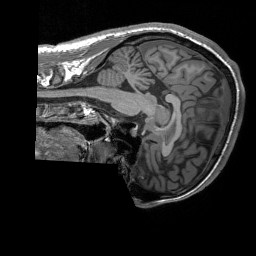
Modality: T1w
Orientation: sagittal
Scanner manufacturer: siemens
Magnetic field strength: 3 T
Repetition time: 1.76 s
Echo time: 0.0022 s